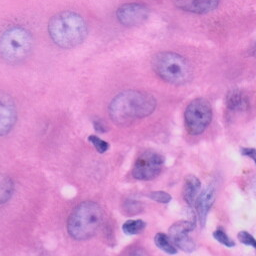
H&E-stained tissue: Skin